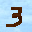
Label: 3